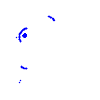
Particle: kaon